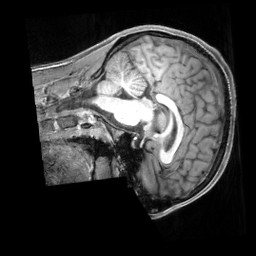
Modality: T1w
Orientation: sagittal
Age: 20
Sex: male
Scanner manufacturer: siemens
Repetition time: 2.3 s
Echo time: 0.00229 s